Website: apple
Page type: customer-info-address
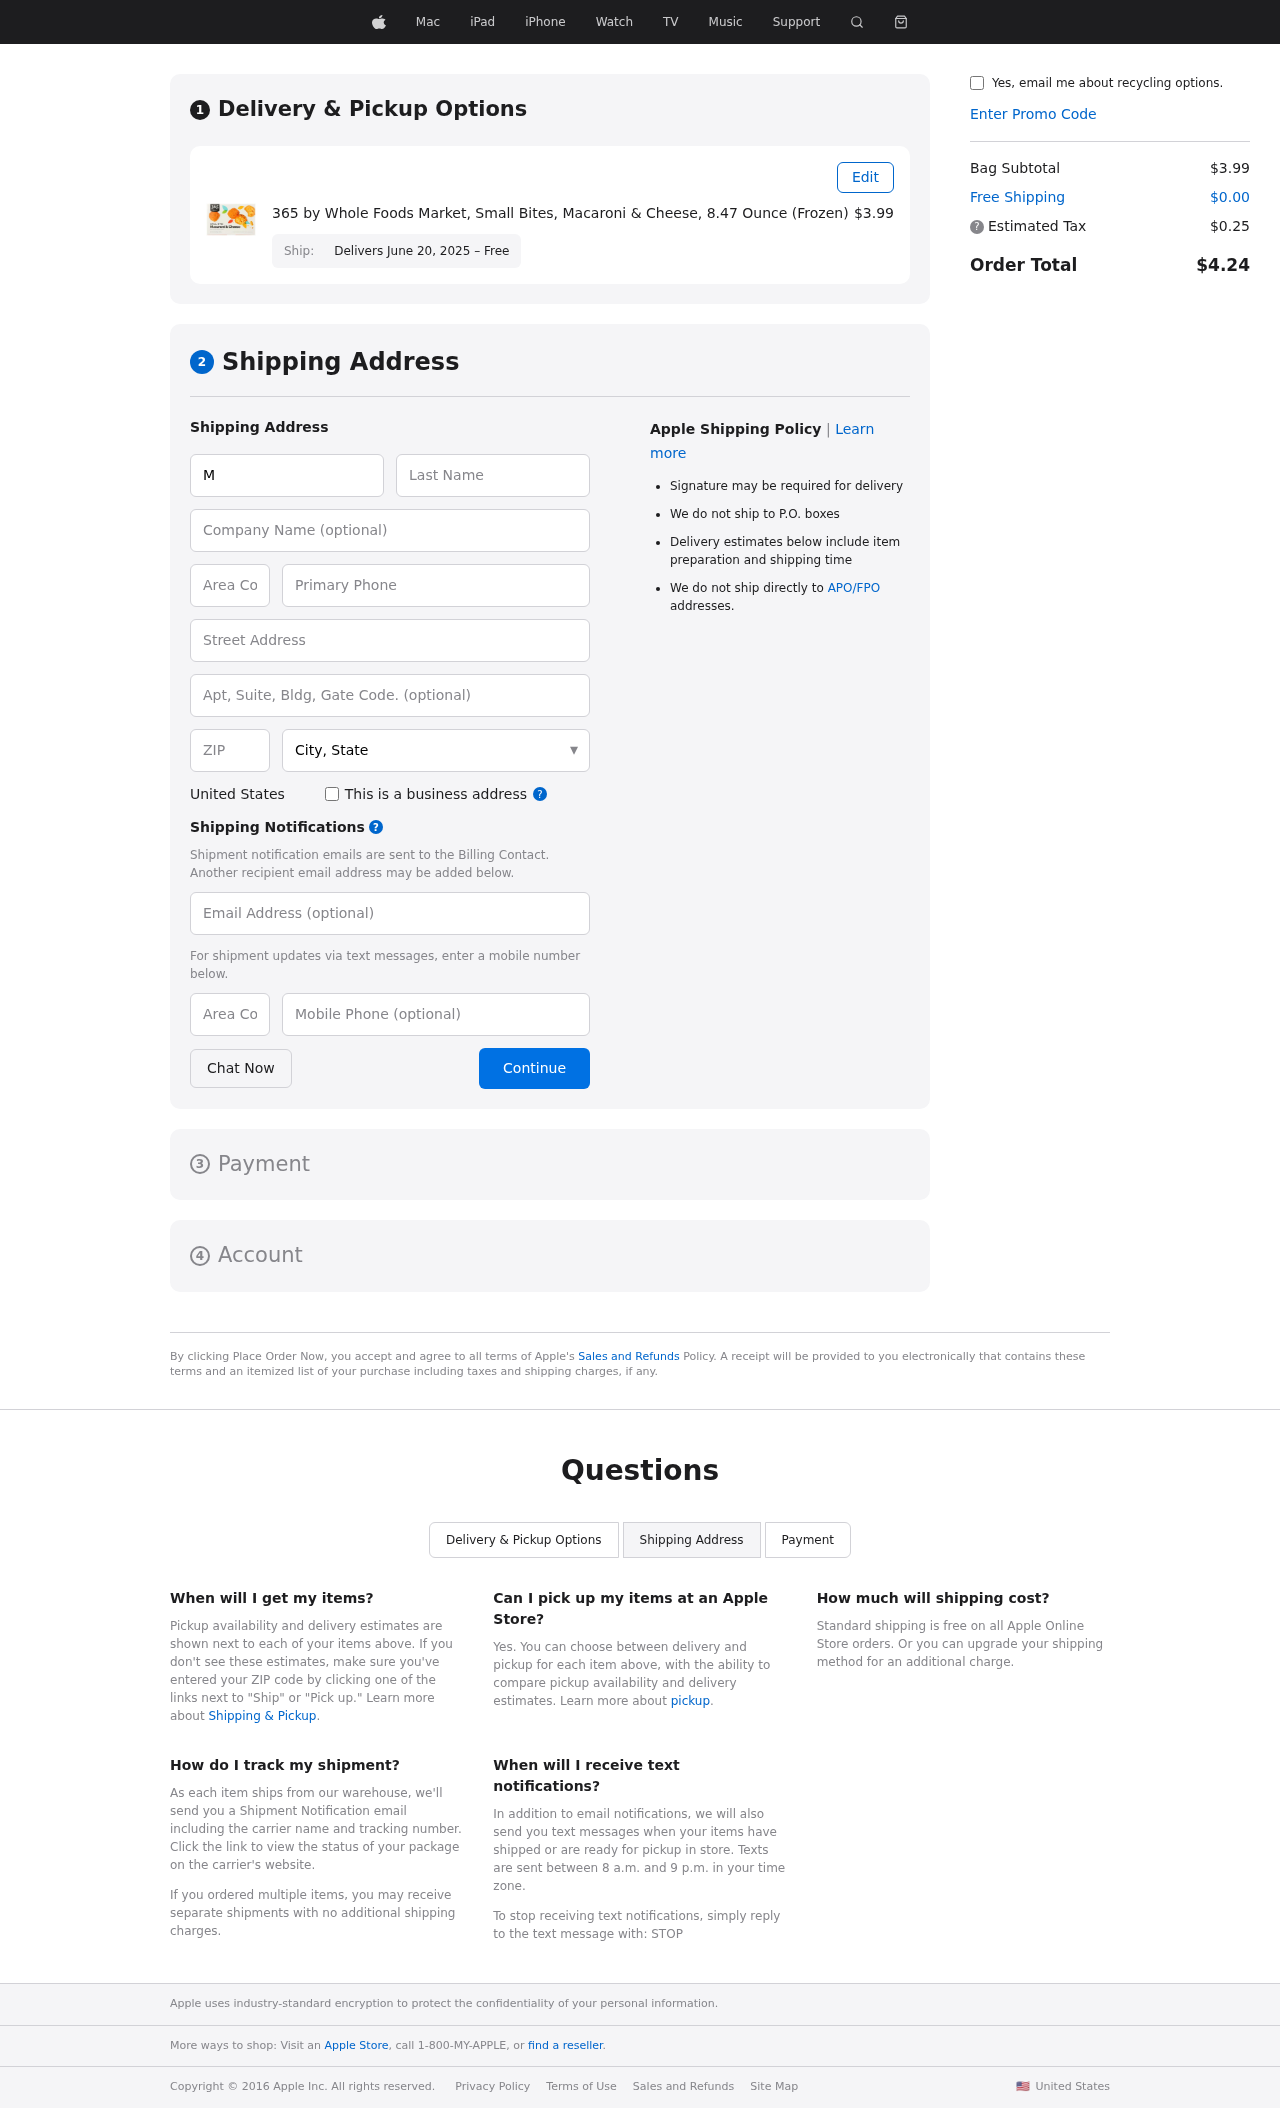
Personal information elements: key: PII_CITY_STATE
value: East Felicia, NM
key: PII_COUNTRY
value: United States
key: PII_EMAIL
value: michaelkline@hotmail.com
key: PII_FIRSTNAME
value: Michael
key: PII_LASTNAME
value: Kline
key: PII_PHONE
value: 9375253982
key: PII_PHONE_AREA
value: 937
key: PII_POSTCODE
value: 13330
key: PII_STREET
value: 7288 Walker Squares Apt. 930
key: PII_STREET2
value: Suite 643
Product elements: key: PRODUCT1_NAME
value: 365 by Whole Foods Market, Small Bites, Macaroni & Cheese, 8.47 Ounce (Frozen)
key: PRODUCT1_PRICE
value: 3.99
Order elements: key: ORDER_DELIVERY_DATE
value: Delivers June 20, 2025 – Free
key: ORDER_SUBTOTAL
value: $3.99
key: ORDER_SHIPPING_COST
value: $0.00
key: ORDER_TAX
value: $0.25
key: ORDER_TOTAL
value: $4.24